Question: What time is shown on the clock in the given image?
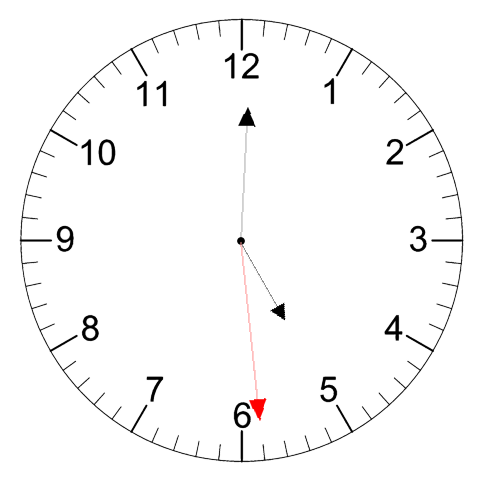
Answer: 05:00:29